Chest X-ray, PA view. Patient: 65 years old, sex M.
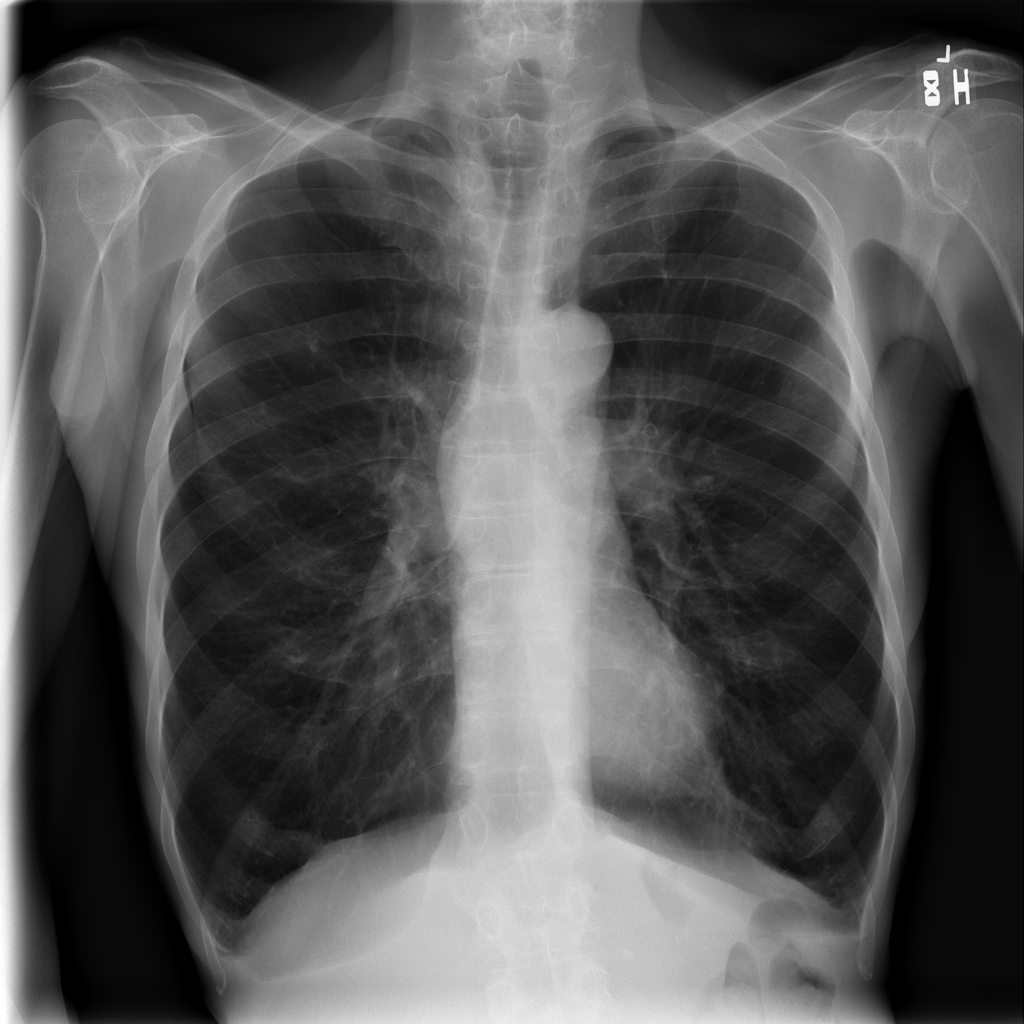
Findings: No Finding